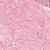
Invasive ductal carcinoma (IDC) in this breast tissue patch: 0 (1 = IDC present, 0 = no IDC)